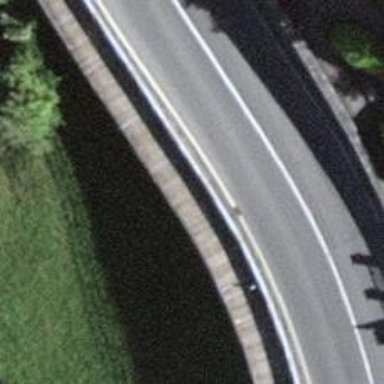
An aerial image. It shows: Sidewalk styled footway on boardwalk bridge.